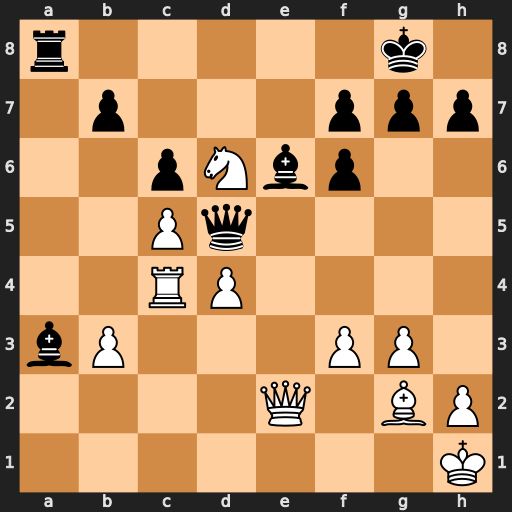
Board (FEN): r5k1/1p3ppp/2pNbp2/2Pq4/2RP4/bP3PP1/4Q1BP/7K
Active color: w
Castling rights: -
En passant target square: -
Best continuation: f4 Bxc5 Bxd5 Ra1+ Kg2